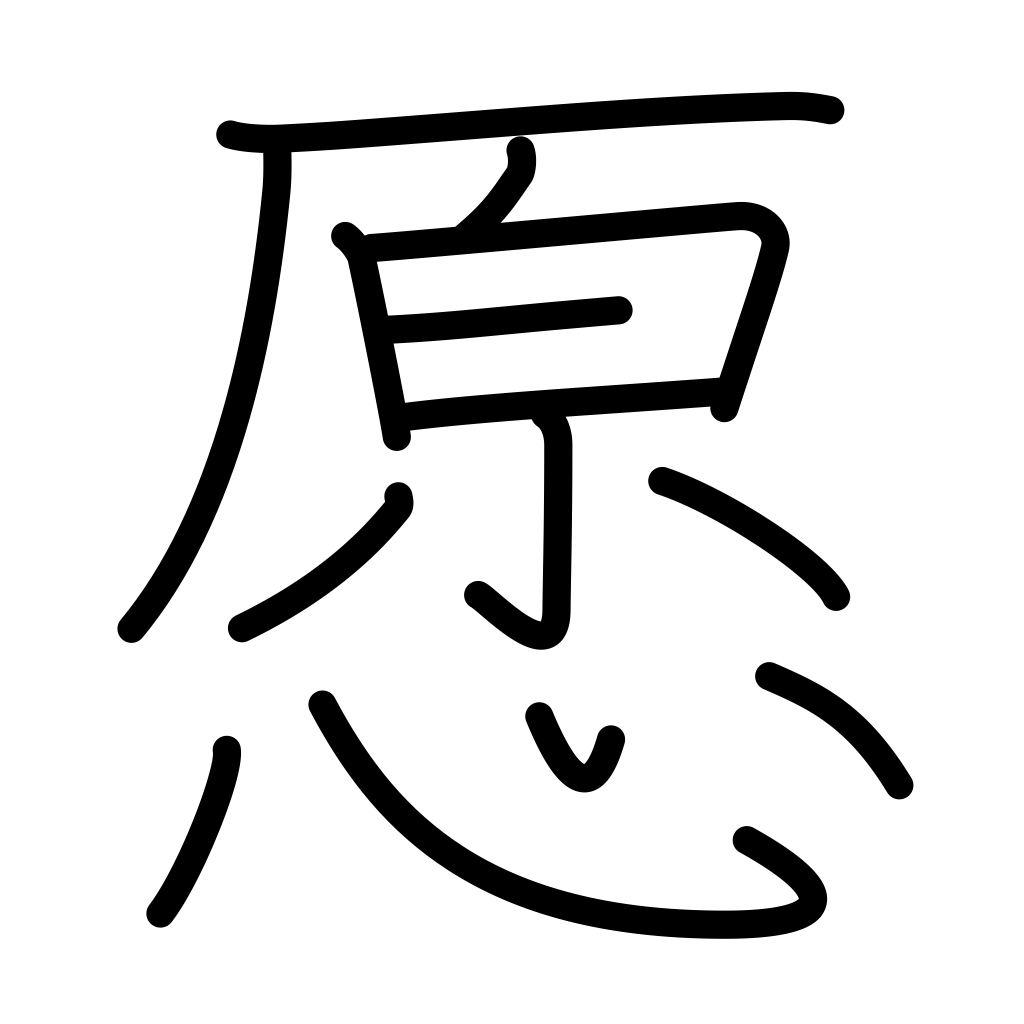
Meaning: respectful, honest